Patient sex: M
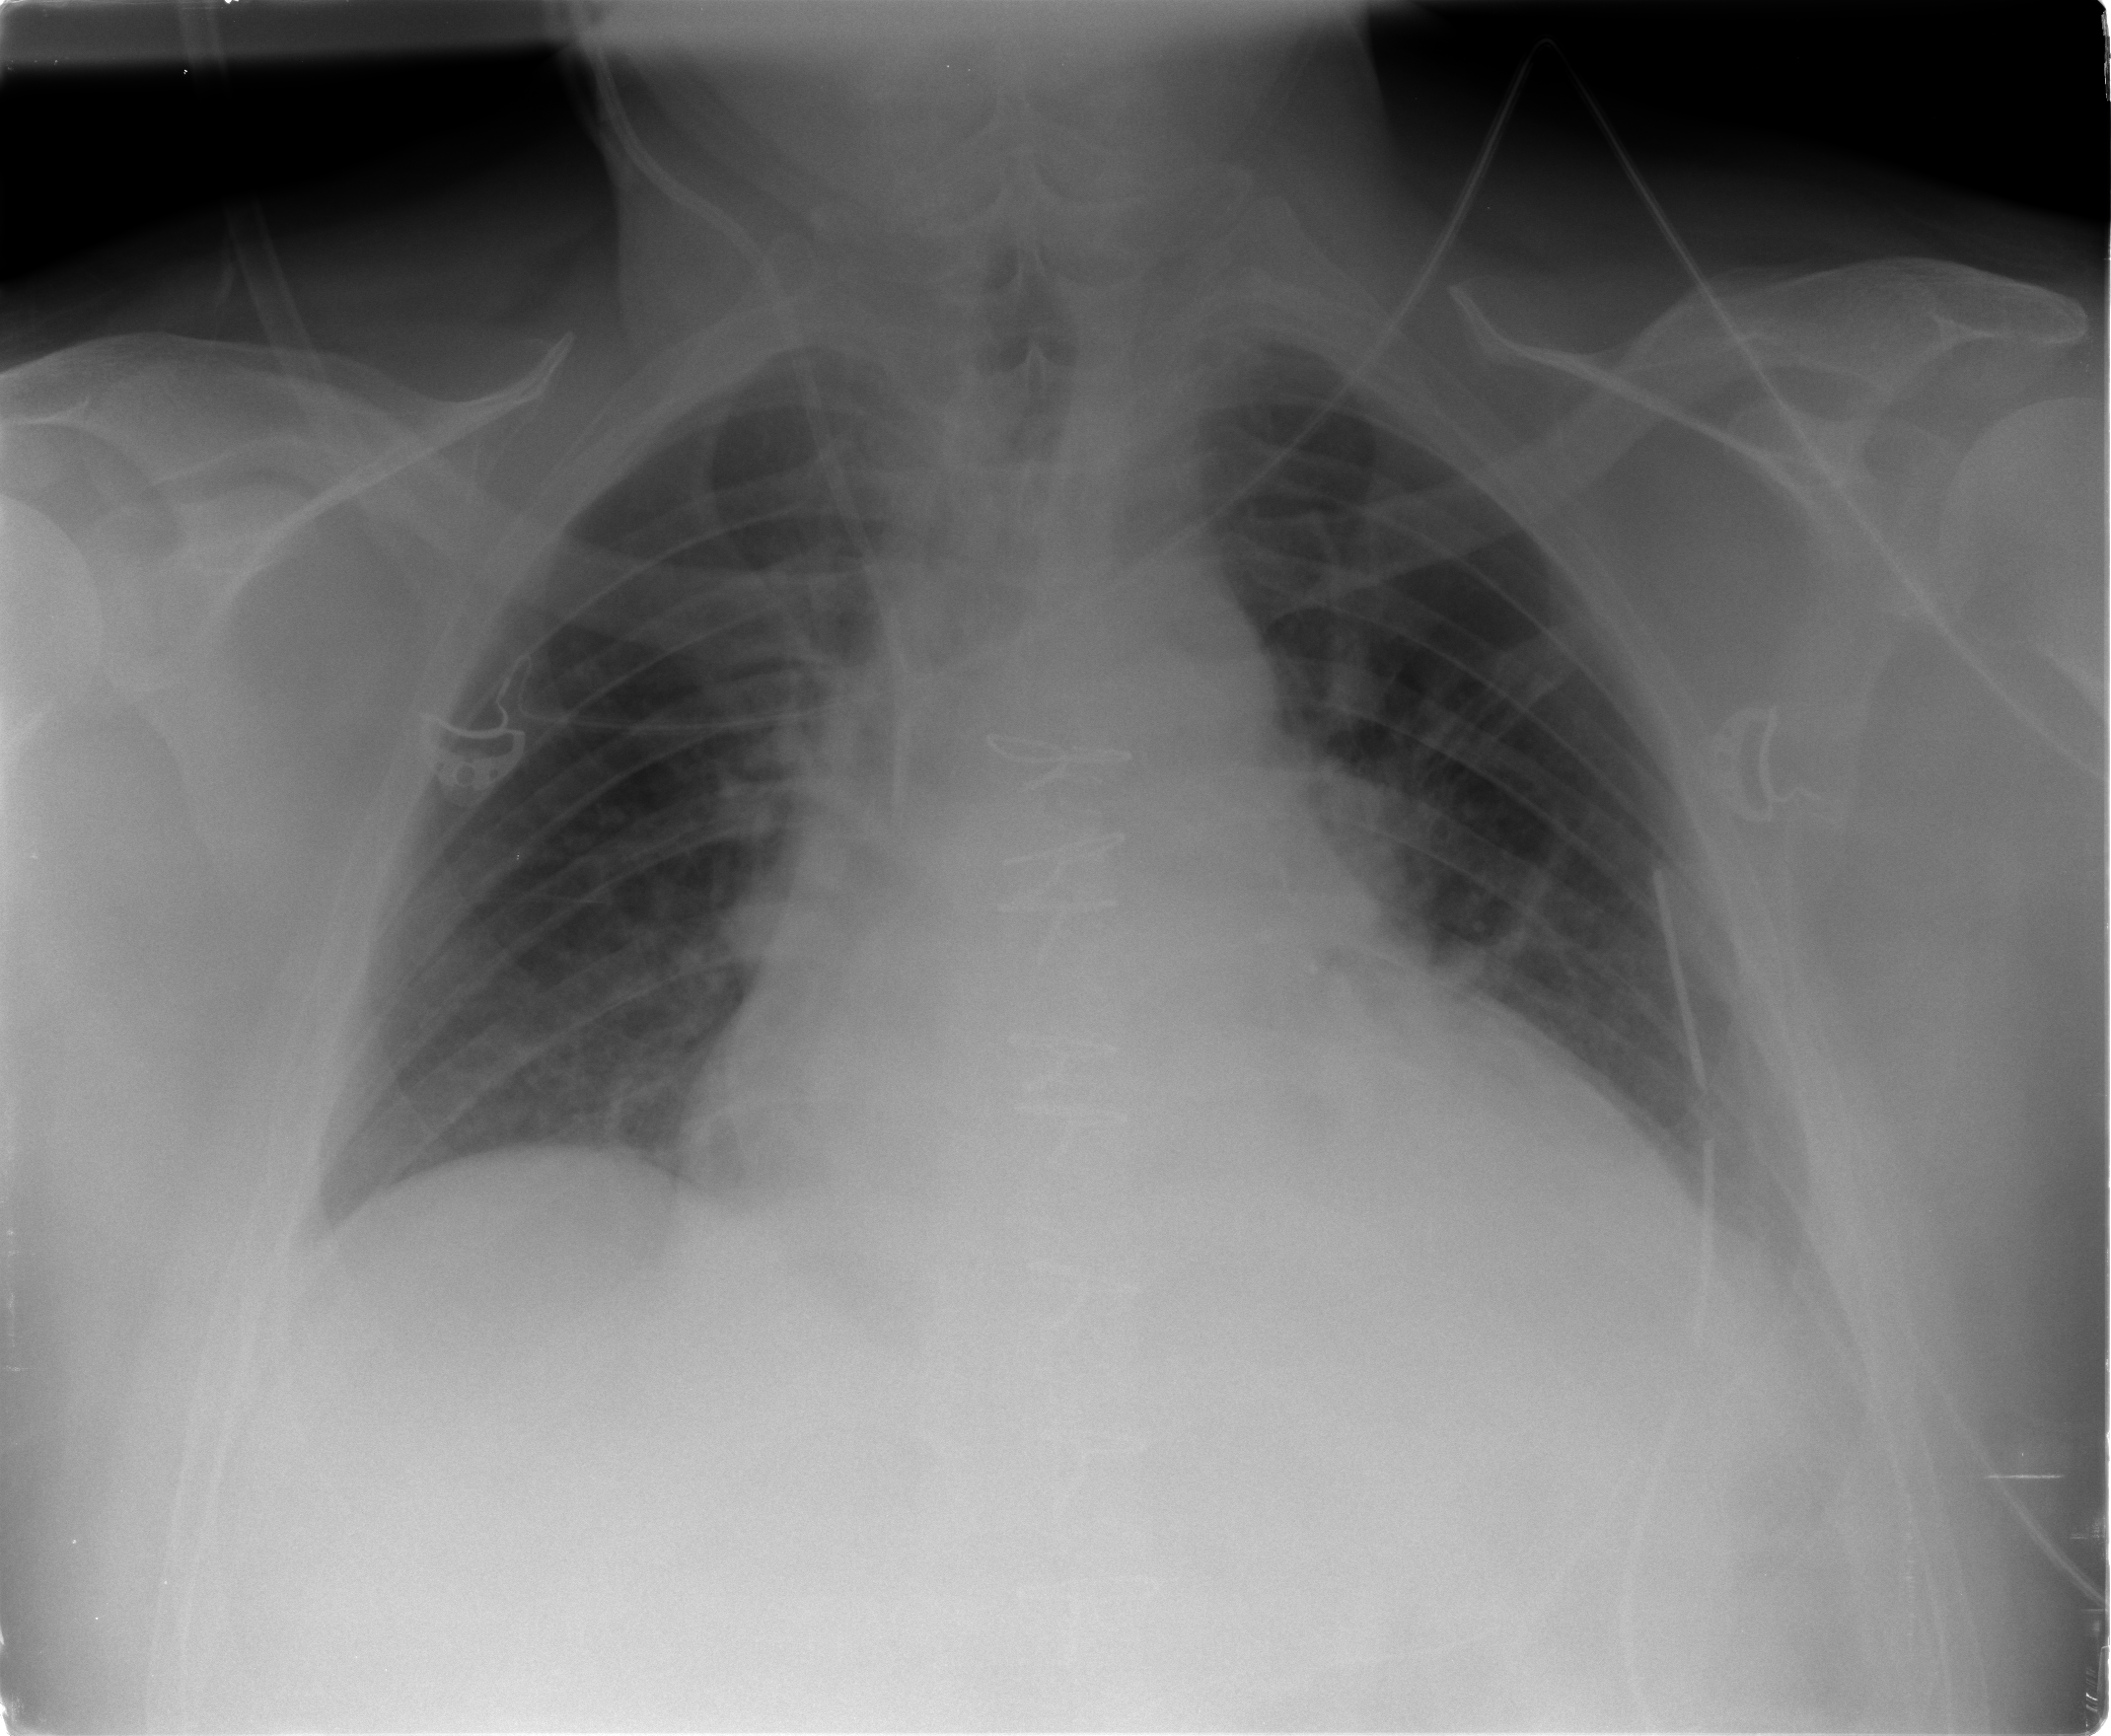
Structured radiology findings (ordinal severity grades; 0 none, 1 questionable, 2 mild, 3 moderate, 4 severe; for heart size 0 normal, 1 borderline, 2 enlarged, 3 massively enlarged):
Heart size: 2
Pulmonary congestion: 1
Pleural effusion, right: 0
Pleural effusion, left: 2
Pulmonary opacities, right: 0
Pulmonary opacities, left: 1
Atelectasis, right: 1
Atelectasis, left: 2